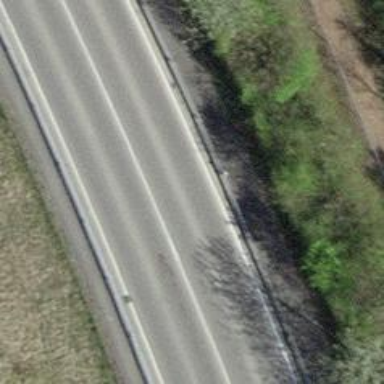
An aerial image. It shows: Primary road with asphalt surface.